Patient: sex M, age 65
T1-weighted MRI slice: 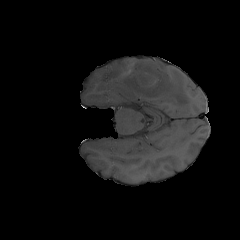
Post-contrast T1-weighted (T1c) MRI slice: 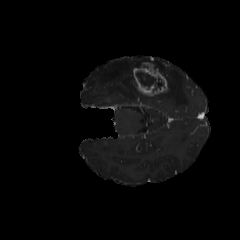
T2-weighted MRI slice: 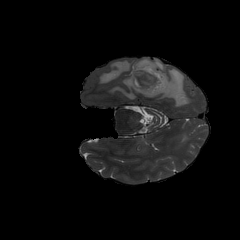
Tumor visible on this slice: yes
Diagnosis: Glioblastoma, IDH-wildtype
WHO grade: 4